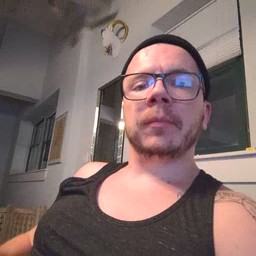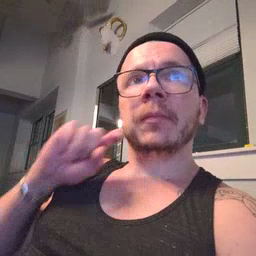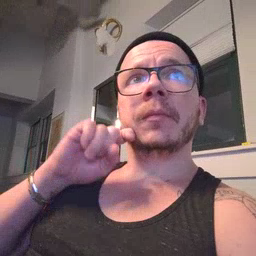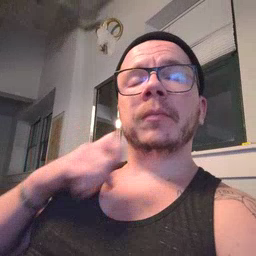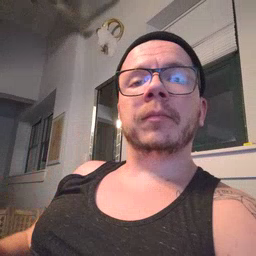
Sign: apple